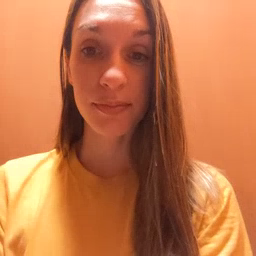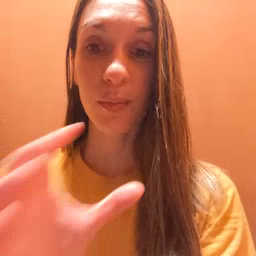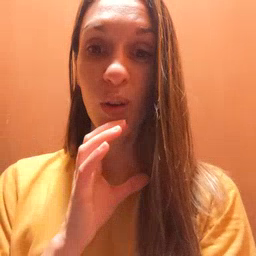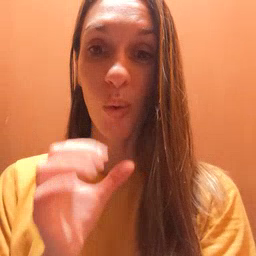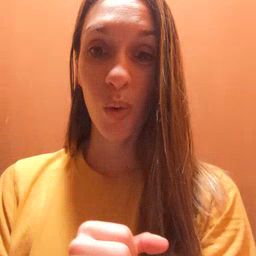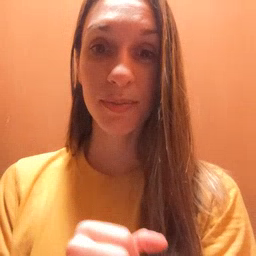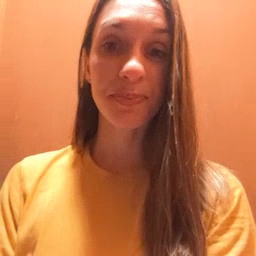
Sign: old